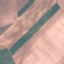
Land use / land cover class: AnnualCrop